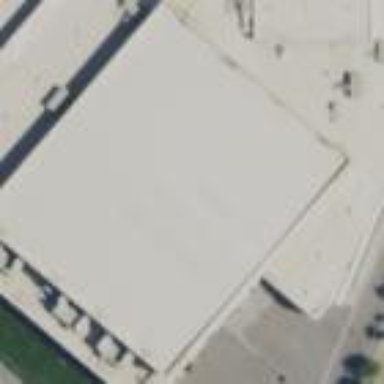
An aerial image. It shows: Commercial building that is theatre.